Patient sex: M
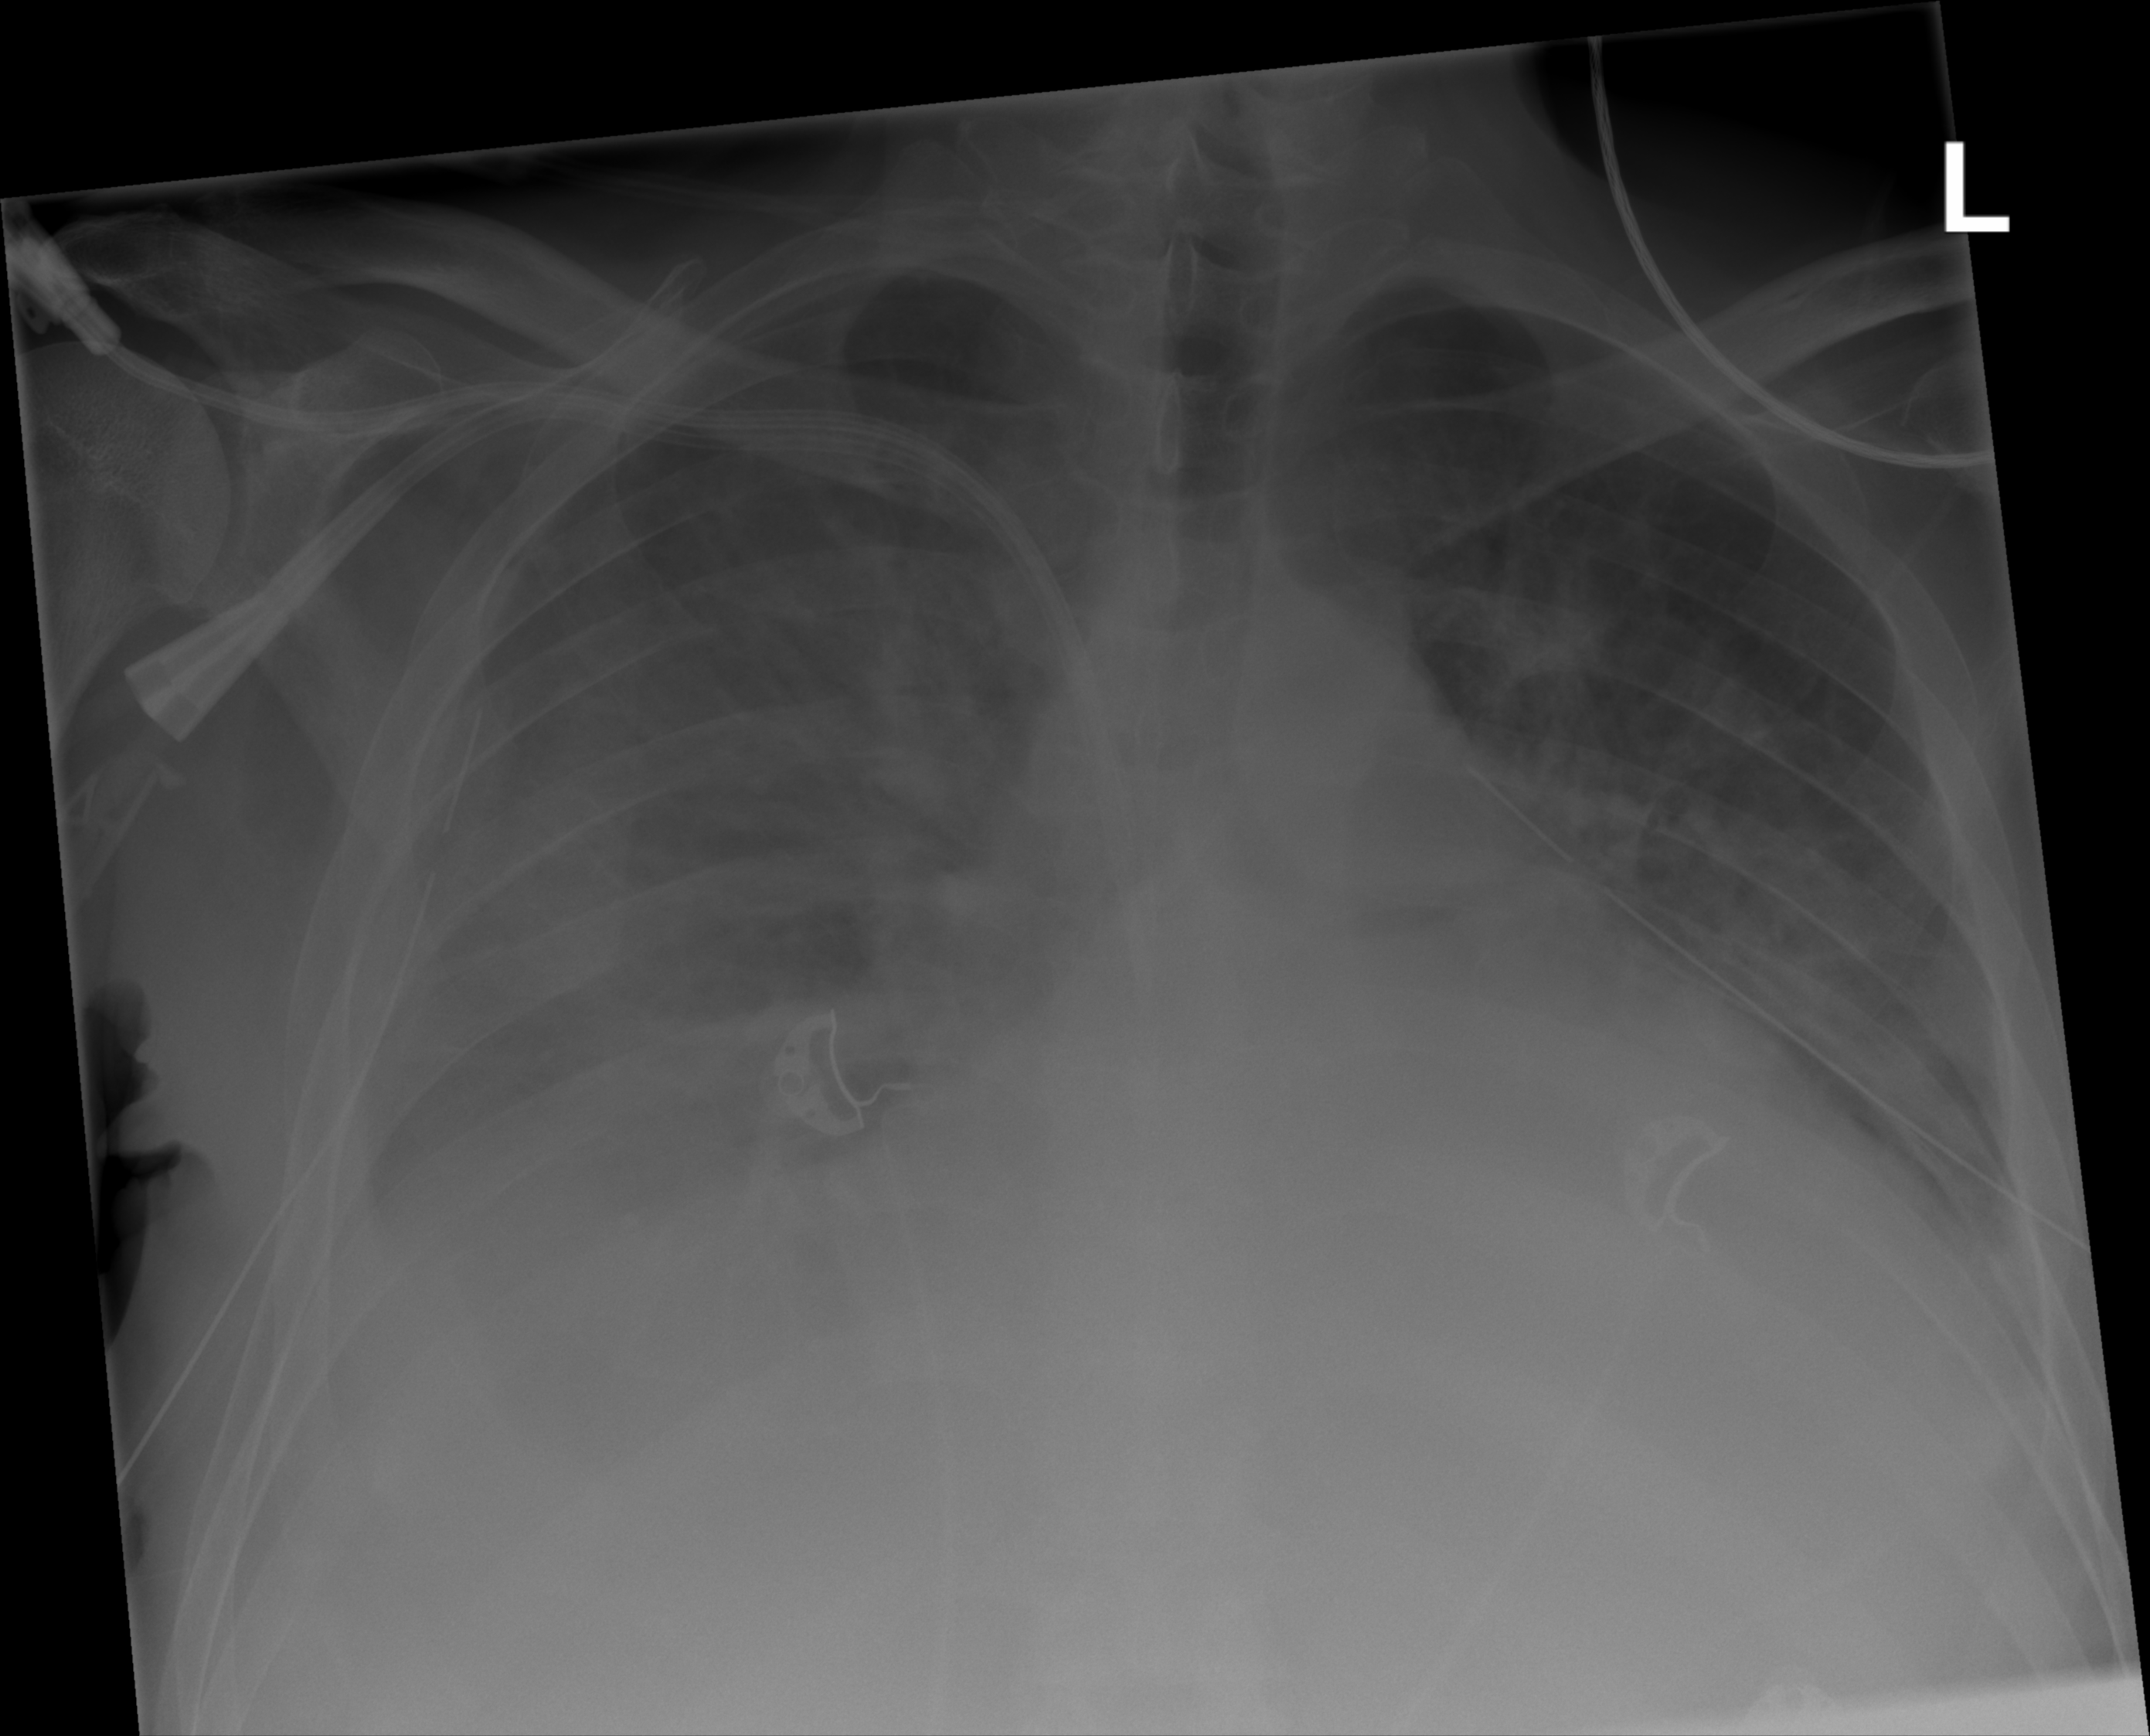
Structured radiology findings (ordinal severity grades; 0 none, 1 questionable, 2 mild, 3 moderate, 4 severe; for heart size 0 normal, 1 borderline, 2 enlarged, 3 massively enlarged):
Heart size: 3
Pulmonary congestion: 3
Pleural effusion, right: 3
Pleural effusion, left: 2
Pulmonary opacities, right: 2
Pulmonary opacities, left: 2
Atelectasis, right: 3
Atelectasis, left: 2